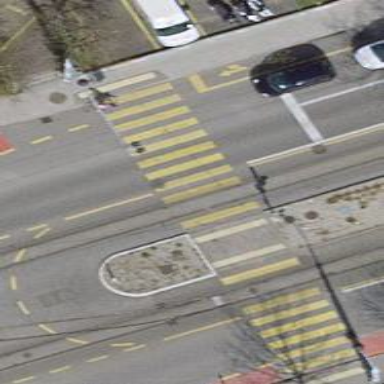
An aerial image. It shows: Crossing with traffic signals.